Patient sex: M
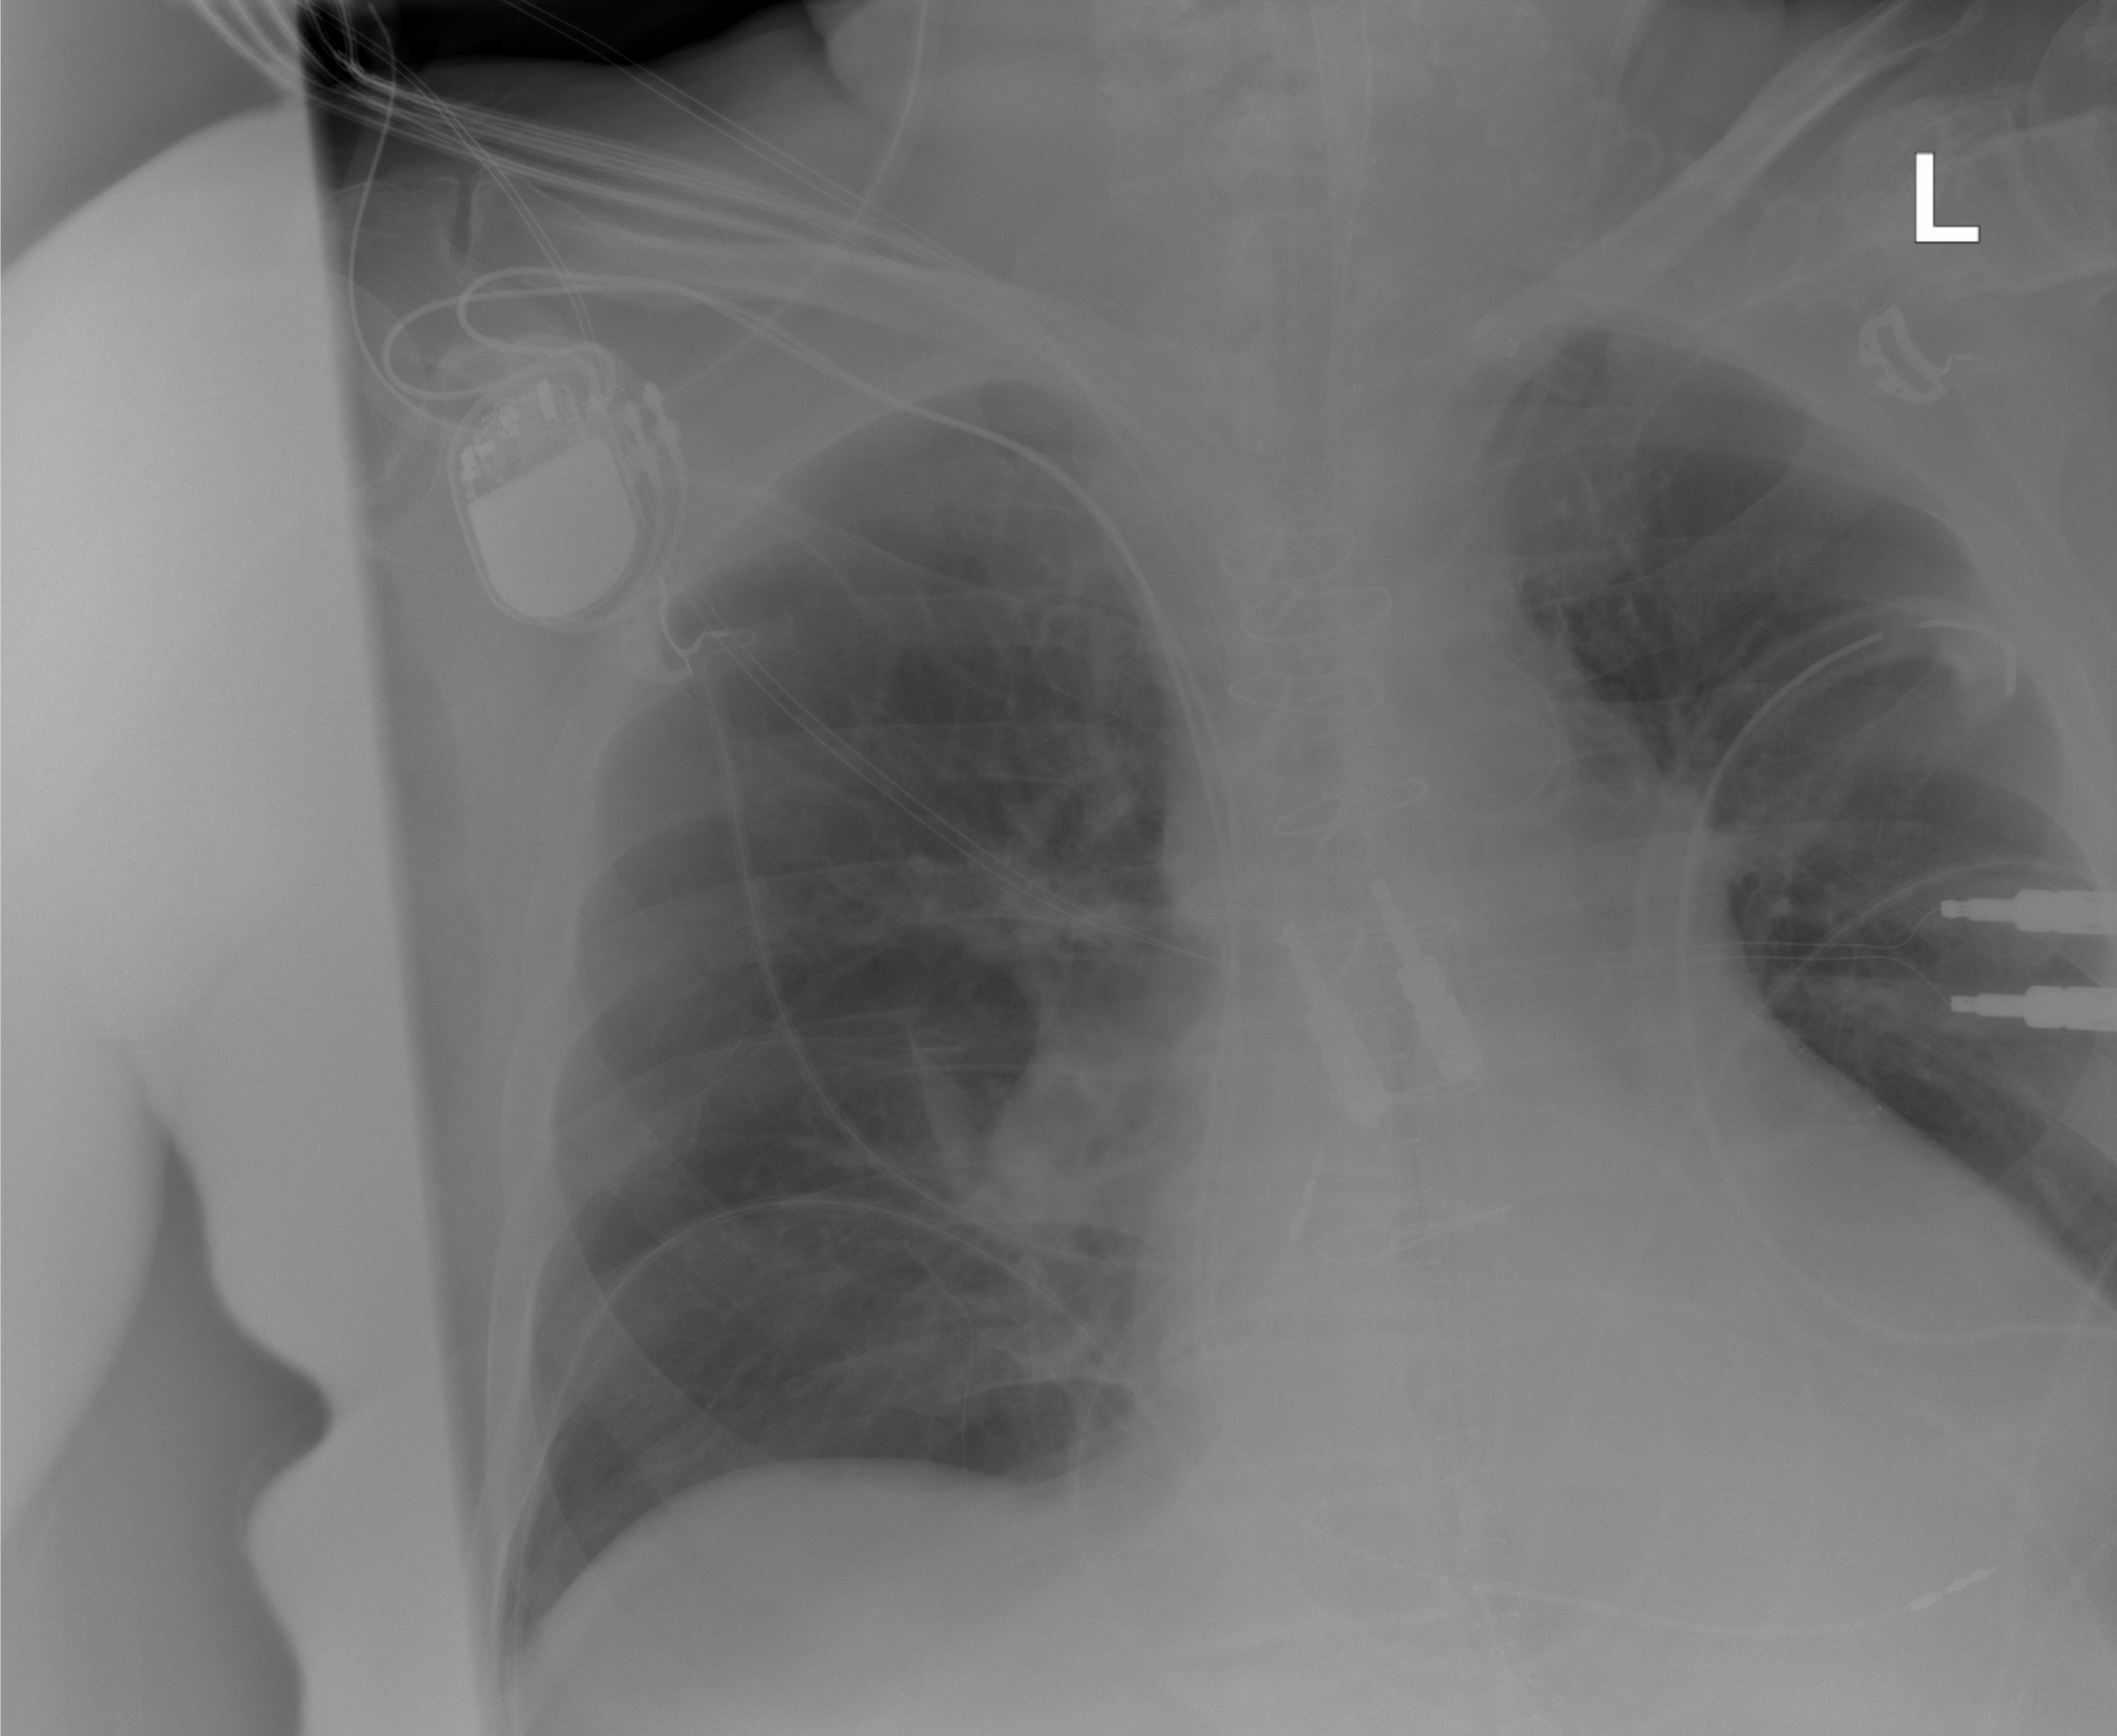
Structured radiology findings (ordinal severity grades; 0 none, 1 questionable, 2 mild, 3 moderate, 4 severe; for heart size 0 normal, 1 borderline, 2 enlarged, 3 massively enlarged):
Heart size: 2
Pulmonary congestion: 0
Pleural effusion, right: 0
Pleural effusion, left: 1
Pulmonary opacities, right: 0
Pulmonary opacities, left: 0
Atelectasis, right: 0
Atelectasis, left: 0